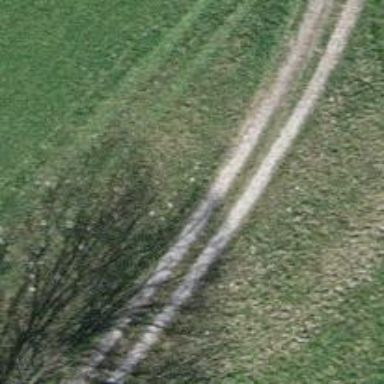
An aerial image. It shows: Gravel track road.